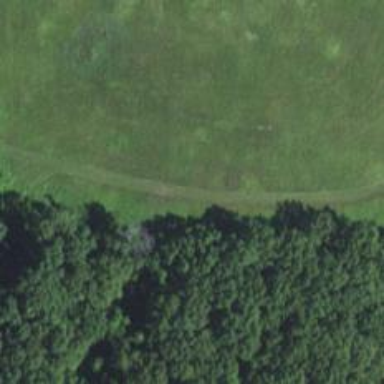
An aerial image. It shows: Footway designated as Foot and Cross-Country Ski trail.